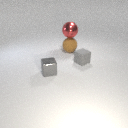
small gray rubber cube to the right of large brown rubber sphere